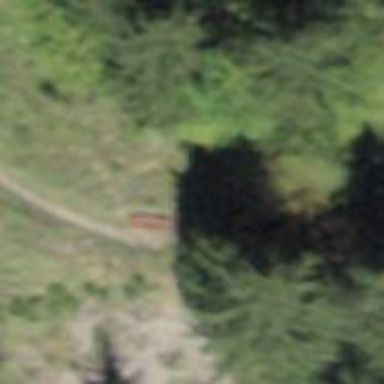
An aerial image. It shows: Bench.